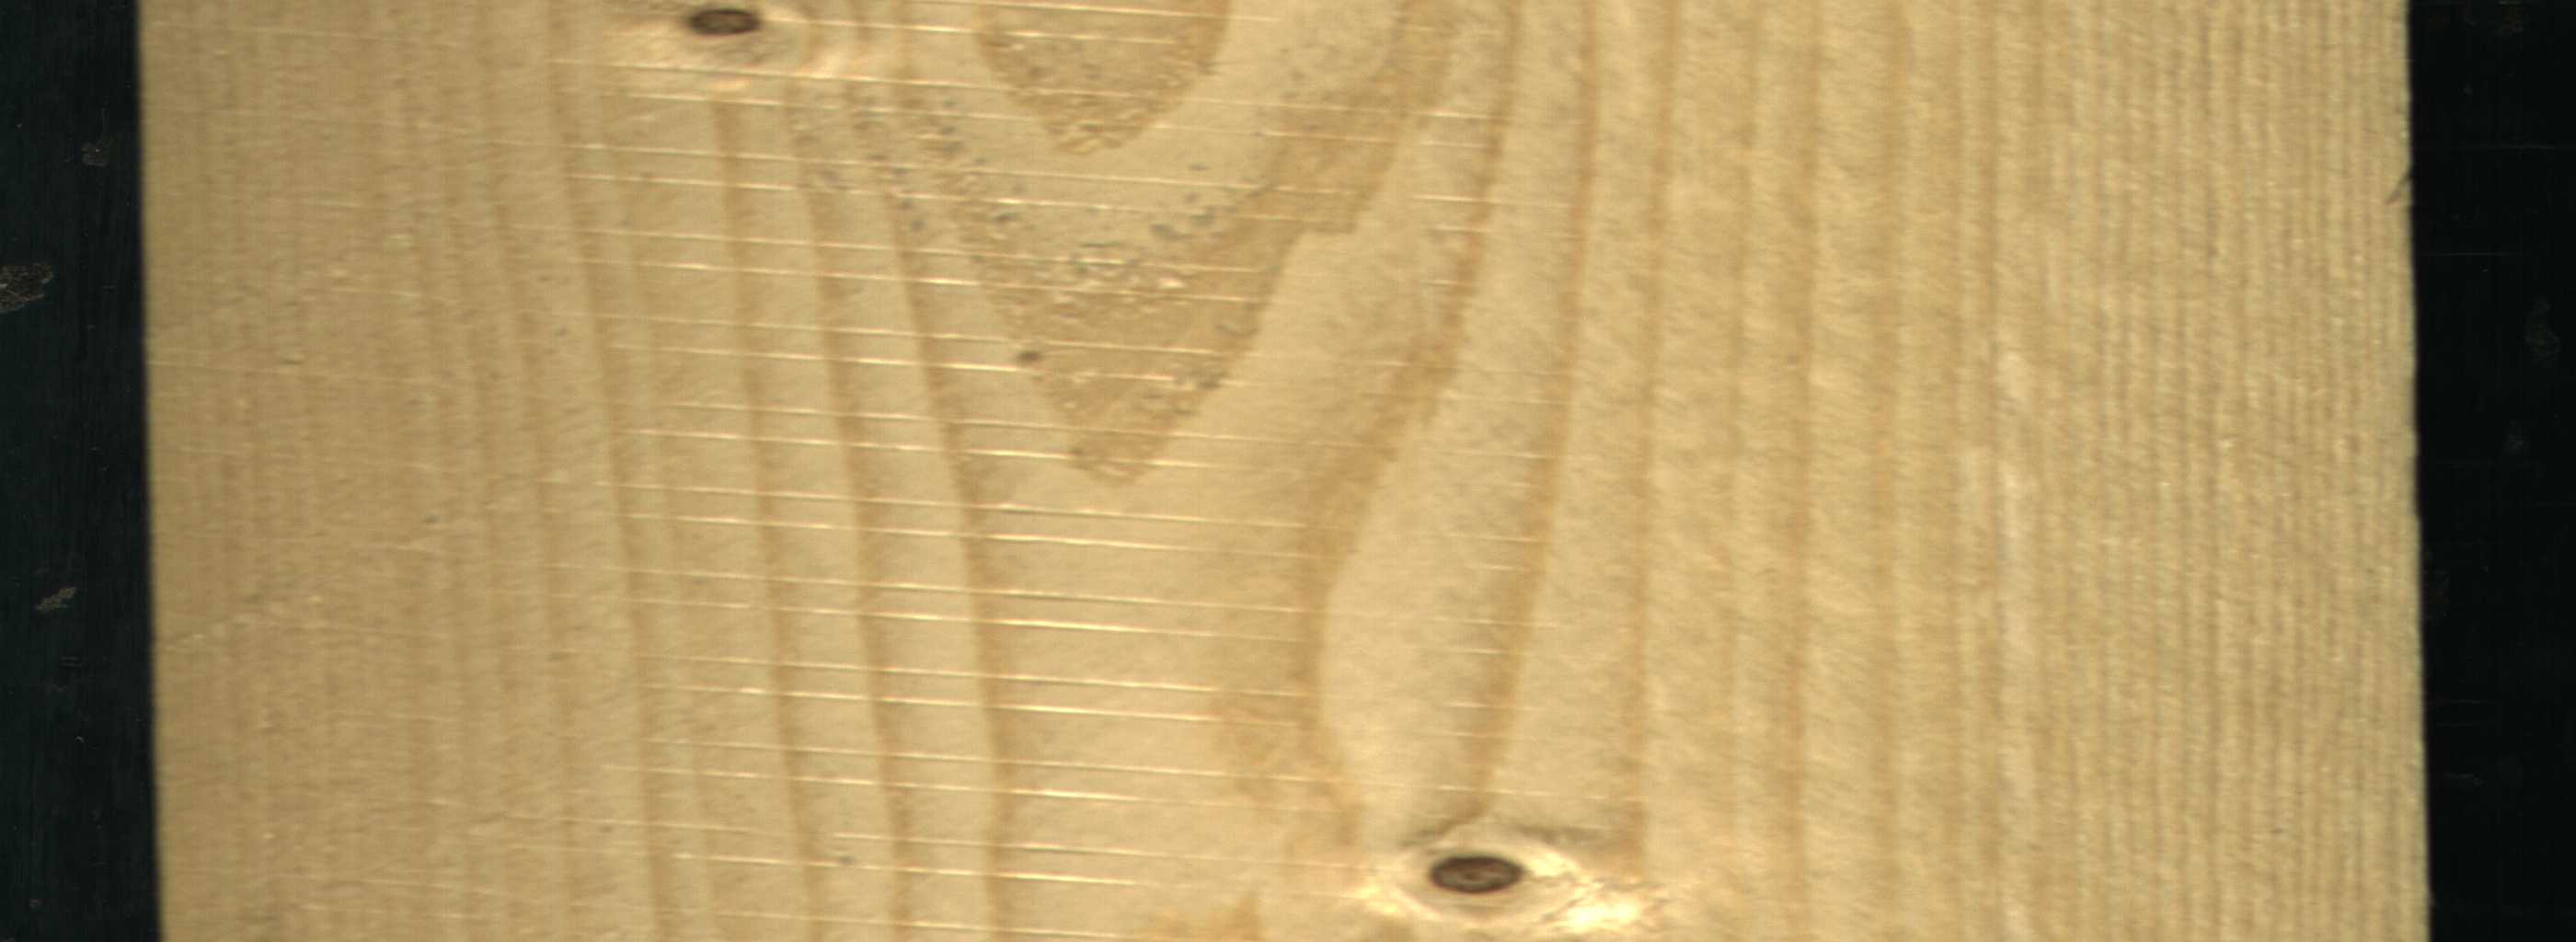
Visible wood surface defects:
Dead_Knot
Dead_Knot